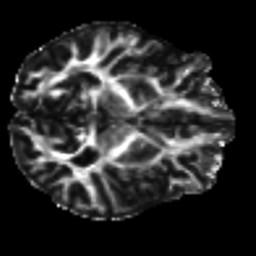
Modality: FA
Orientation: axial
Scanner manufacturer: siemens
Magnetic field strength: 3 T
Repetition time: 9.6 s
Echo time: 0.077 s